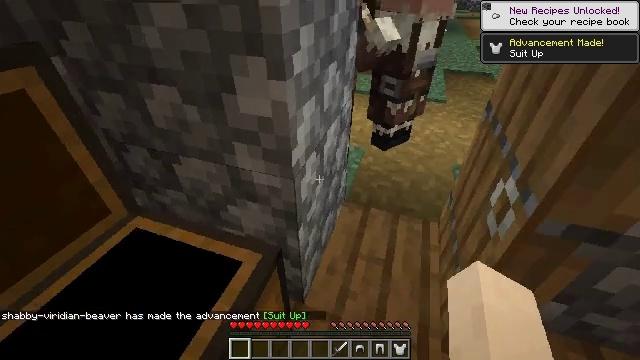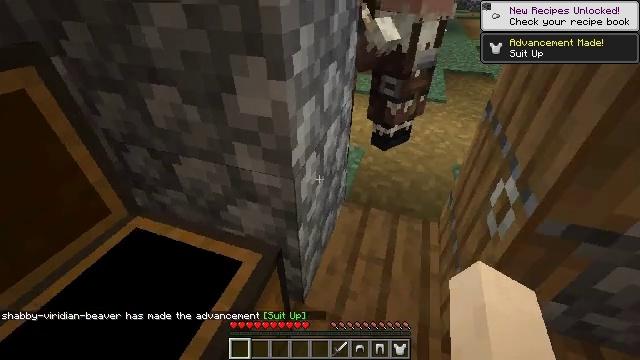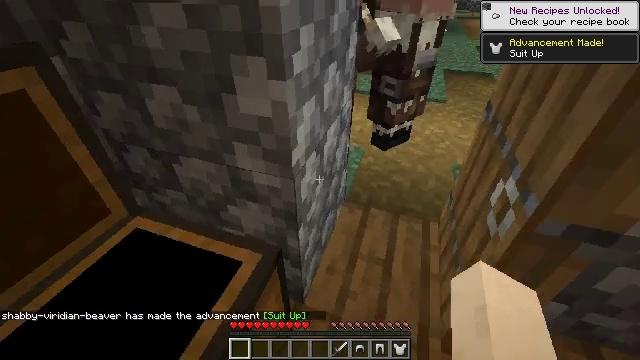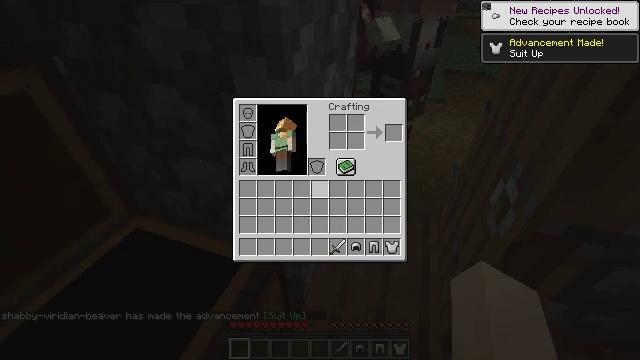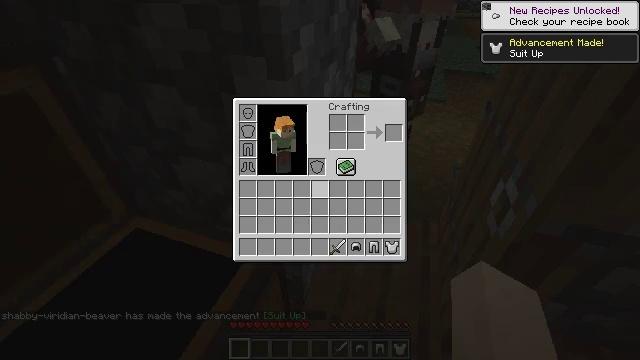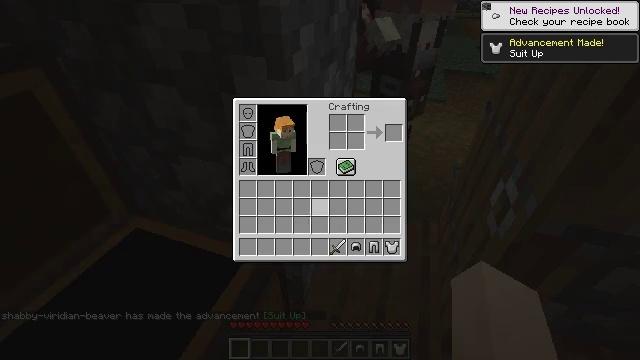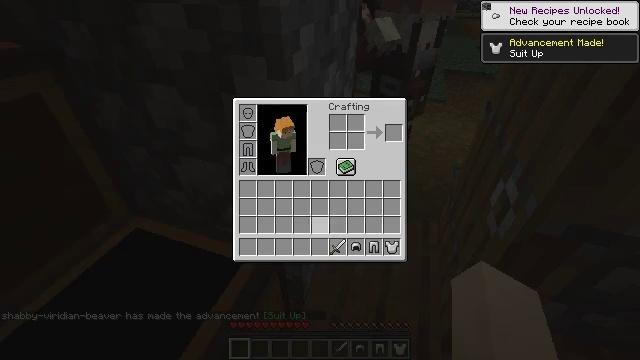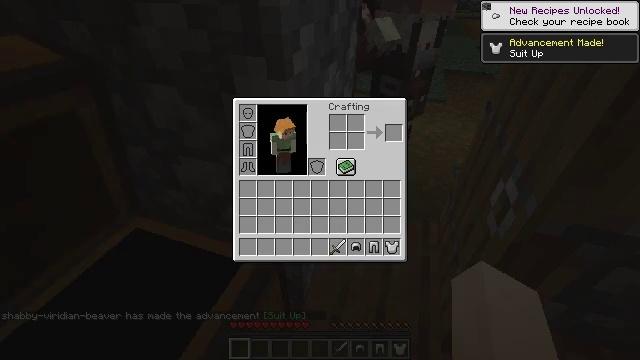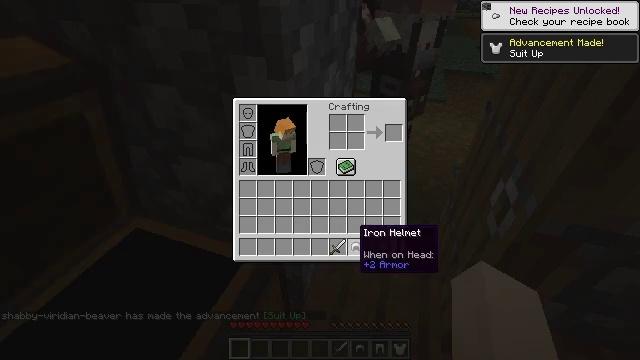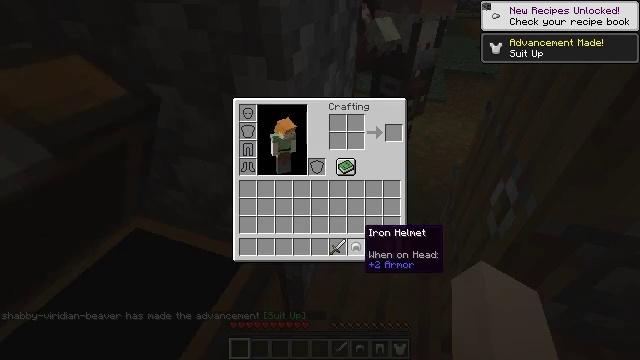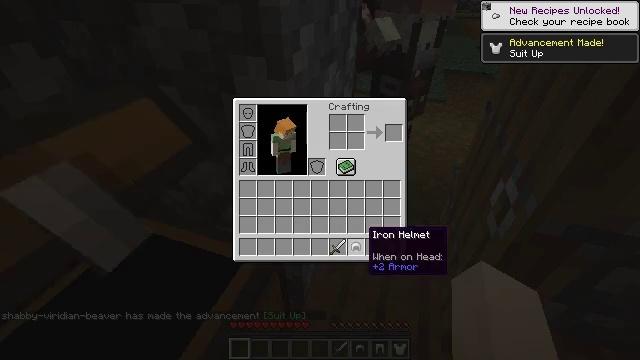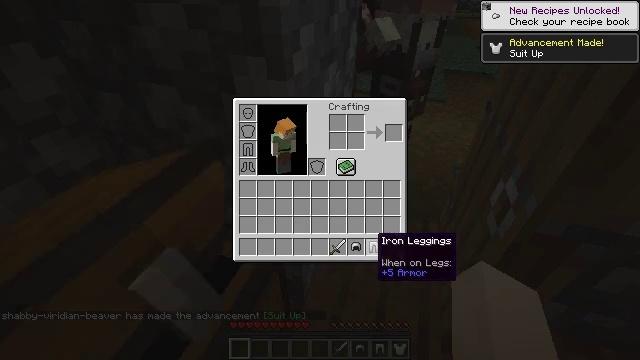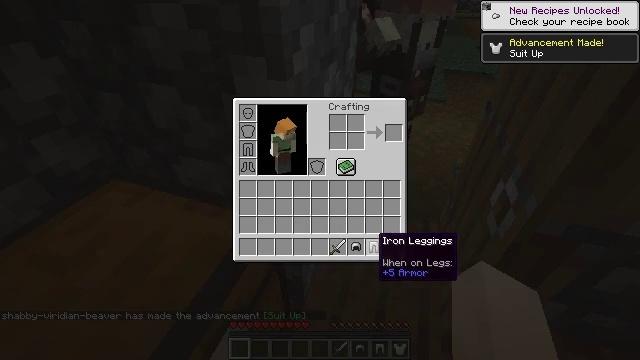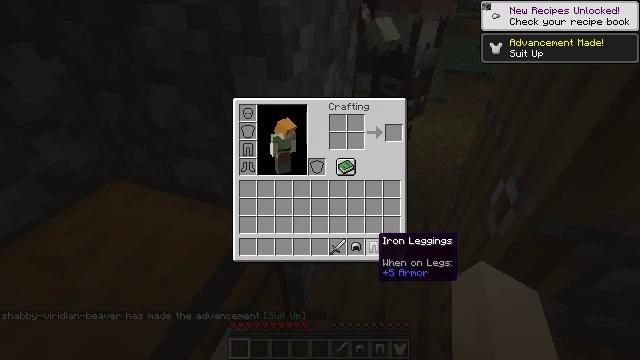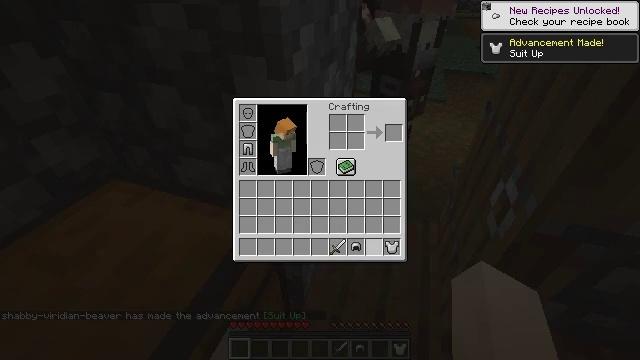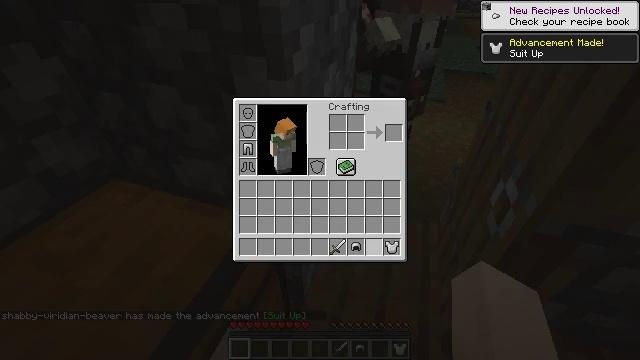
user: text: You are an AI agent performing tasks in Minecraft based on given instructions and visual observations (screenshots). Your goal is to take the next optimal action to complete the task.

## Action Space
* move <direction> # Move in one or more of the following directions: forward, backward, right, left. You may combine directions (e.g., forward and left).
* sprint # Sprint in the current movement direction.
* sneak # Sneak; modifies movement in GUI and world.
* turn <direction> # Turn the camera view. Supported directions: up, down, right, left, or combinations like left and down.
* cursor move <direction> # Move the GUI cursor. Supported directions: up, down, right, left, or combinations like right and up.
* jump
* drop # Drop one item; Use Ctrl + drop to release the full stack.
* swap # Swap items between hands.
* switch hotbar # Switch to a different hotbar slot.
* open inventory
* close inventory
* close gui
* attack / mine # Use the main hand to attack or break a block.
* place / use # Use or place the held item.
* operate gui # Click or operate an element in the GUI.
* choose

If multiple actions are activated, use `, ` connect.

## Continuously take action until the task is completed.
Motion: motion action
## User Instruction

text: Gather spruce leaves to collect foliage.
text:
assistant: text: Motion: no_op
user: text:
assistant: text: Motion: no_op
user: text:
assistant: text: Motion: open inventory
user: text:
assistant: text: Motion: open inventory
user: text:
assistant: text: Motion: cursor move down, open inventory
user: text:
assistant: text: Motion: sneak, cursor move down
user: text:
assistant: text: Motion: sneak, cursor move right and down
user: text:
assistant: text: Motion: sneak, cursor move right
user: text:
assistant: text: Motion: sneak
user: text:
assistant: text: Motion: sneak
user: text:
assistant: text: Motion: sneak, cursor move right
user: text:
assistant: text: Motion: sneak
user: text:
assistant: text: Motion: sneak
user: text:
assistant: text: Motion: sneak, operate gui
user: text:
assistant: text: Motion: sneak, operate gui
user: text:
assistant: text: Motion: sneak
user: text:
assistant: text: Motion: sneak, cursor move right
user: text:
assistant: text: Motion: sneak
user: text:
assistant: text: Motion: sneak, operate gui
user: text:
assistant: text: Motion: sneak, operate gui
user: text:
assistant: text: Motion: sneak, operate gui
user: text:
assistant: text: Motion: sneak
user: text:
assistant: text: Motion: sneak
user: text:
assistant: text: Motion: sneak
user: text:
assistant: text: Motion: sneak
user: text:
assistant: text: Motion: sneak
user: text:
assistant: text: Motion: sneak
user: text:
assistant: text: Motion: sneak
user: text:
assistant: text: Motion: sneak, operate gui
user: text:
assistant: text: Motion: sneak, operate gui